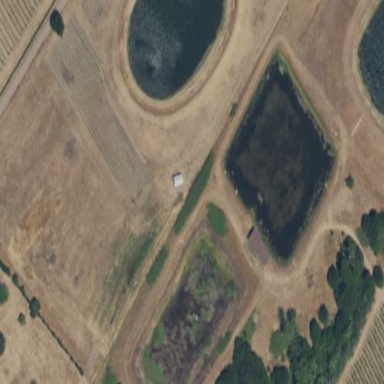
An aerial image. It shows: Water pond categorized as water storage reservoir.